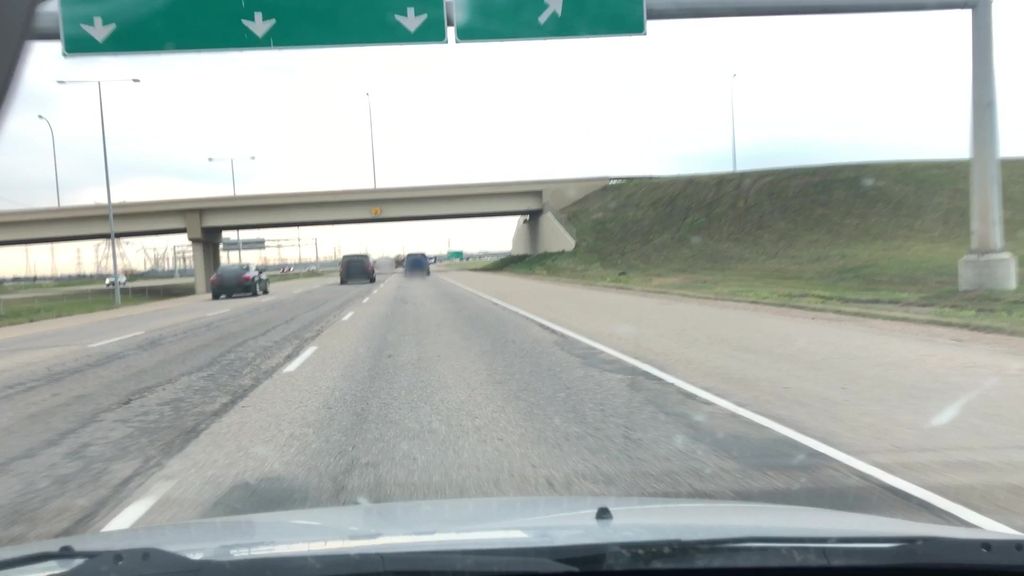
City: edmonton